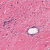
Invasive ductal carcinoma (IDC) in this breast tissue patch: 0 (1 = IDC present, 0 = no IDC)